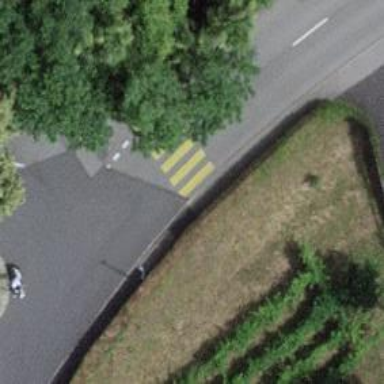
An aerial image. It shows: Marked crossing with zebra stripes on the road.